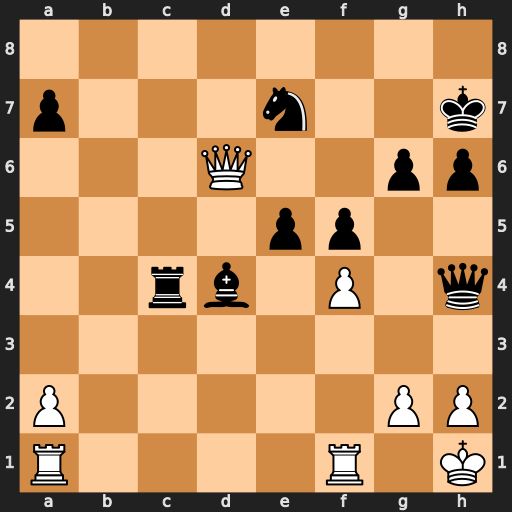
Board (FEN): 8/p3n2k/3Q2pp/4pp2/2rb1P1q/8/P5PP/R4R1K
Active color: w
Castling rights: -
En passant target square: -
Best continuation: g3 Nc8 Qxd4 Rxd4 gxh4